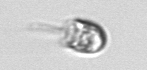
Label: Balanion